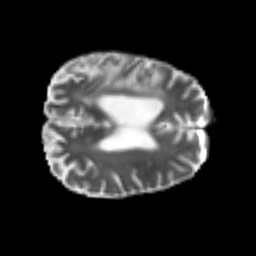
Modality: T2w
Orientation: axial
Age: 58
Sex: male
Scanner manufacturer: siemens
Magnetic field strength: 3 T
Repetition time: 4.999 s
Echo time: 0.07946 s